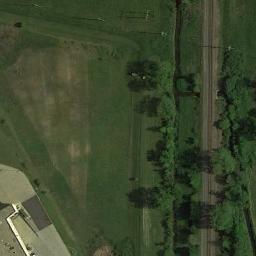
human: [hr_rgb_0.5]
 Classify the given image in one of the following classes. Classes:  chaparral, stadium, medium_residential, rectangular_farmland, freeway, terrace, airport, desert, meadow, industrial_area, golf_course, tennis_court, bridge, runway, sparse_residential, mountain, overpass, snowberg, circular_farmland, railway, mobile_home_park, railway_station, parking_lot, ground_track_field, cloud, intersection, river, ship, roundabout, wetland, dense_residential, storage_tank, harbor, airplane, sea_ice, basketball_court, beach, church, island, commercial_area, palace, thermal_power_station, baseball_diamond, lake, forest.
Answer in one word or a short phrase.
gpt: meadow